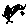
Label: star